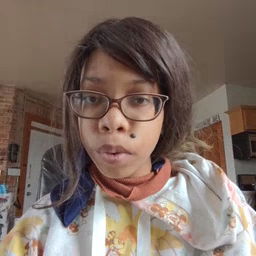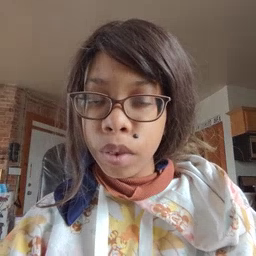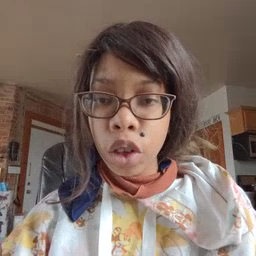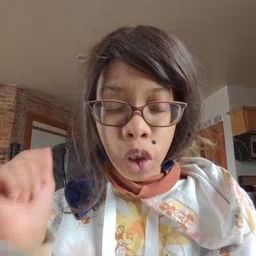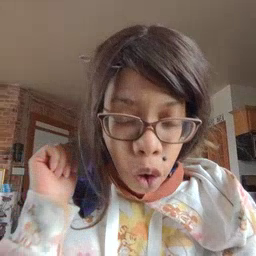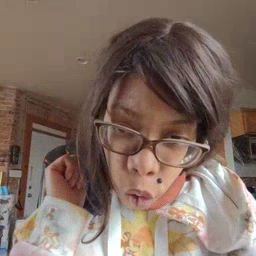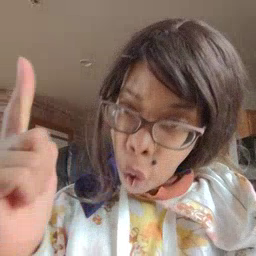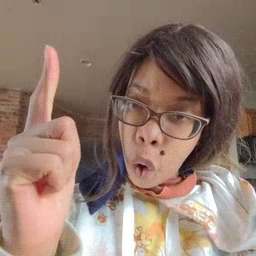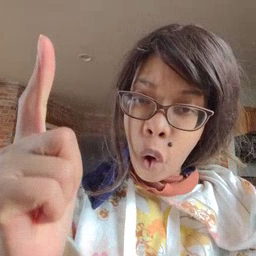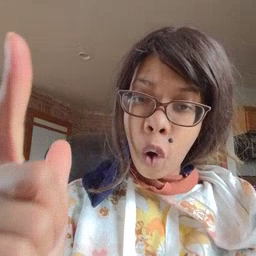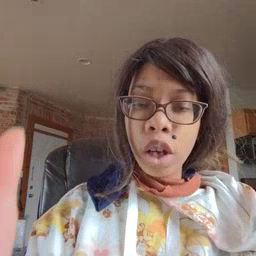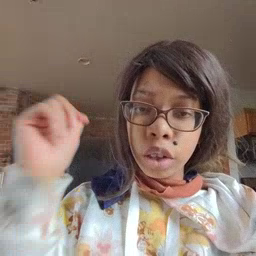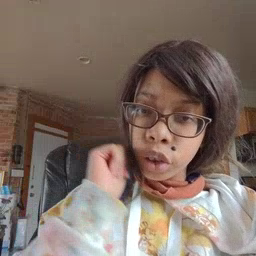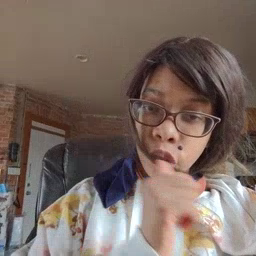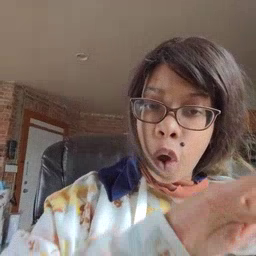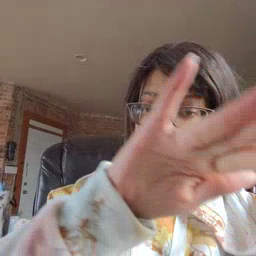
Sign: all